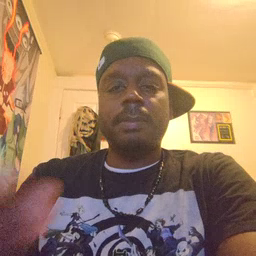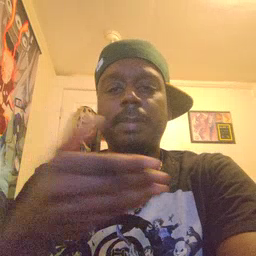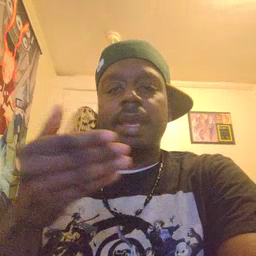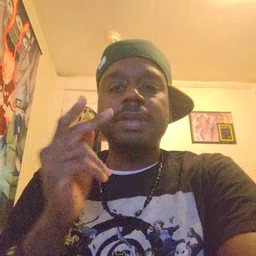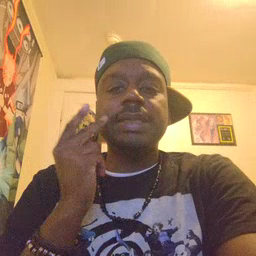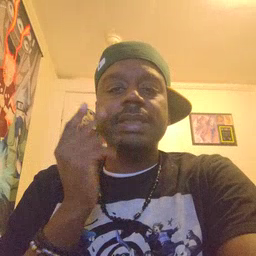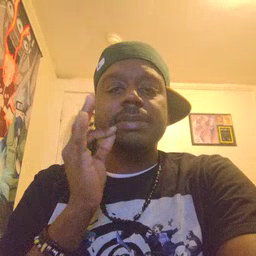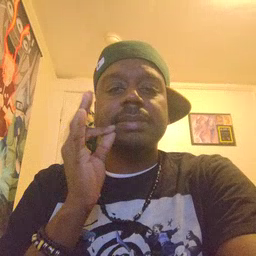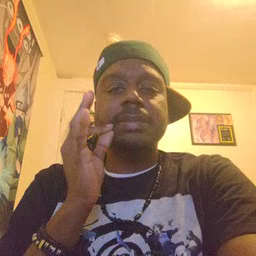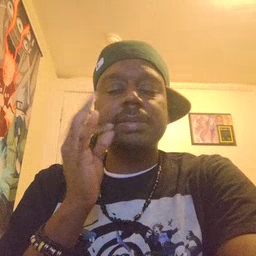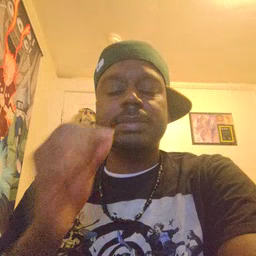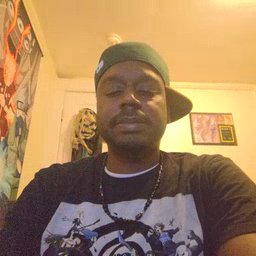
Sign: kitty